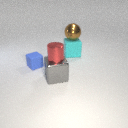
small red metal cylinder above large gray metal cube